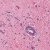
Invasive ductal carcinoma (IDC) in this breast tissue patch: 0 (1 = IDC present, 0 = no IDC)